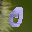
Label: 0